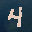
Label: 4